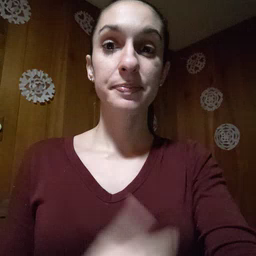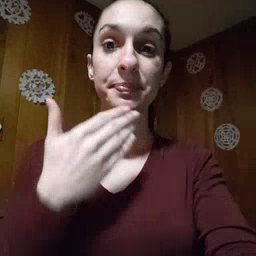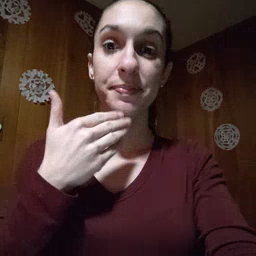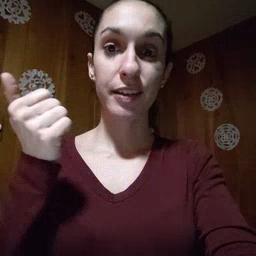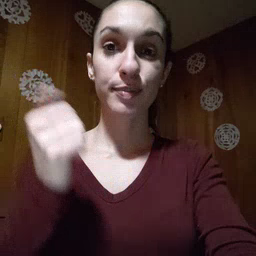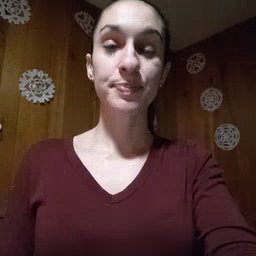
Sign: better